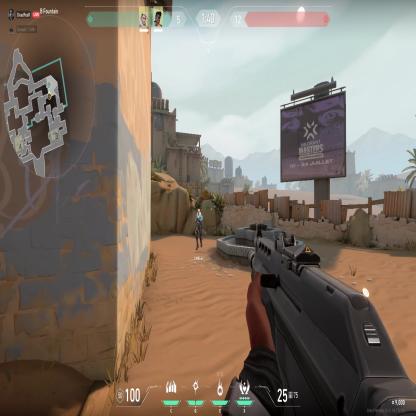
Label: teammate